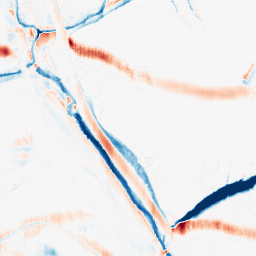
Category: morphological
Decomposition family: morphological_ellipse
Decomposition parameters: operation: average
width: 20
height: 5
Upsampling method: sinc_blackman
Upsampling parameters: scale: 2
kernel_size: 8
Upsampling scale: 2